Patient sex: M
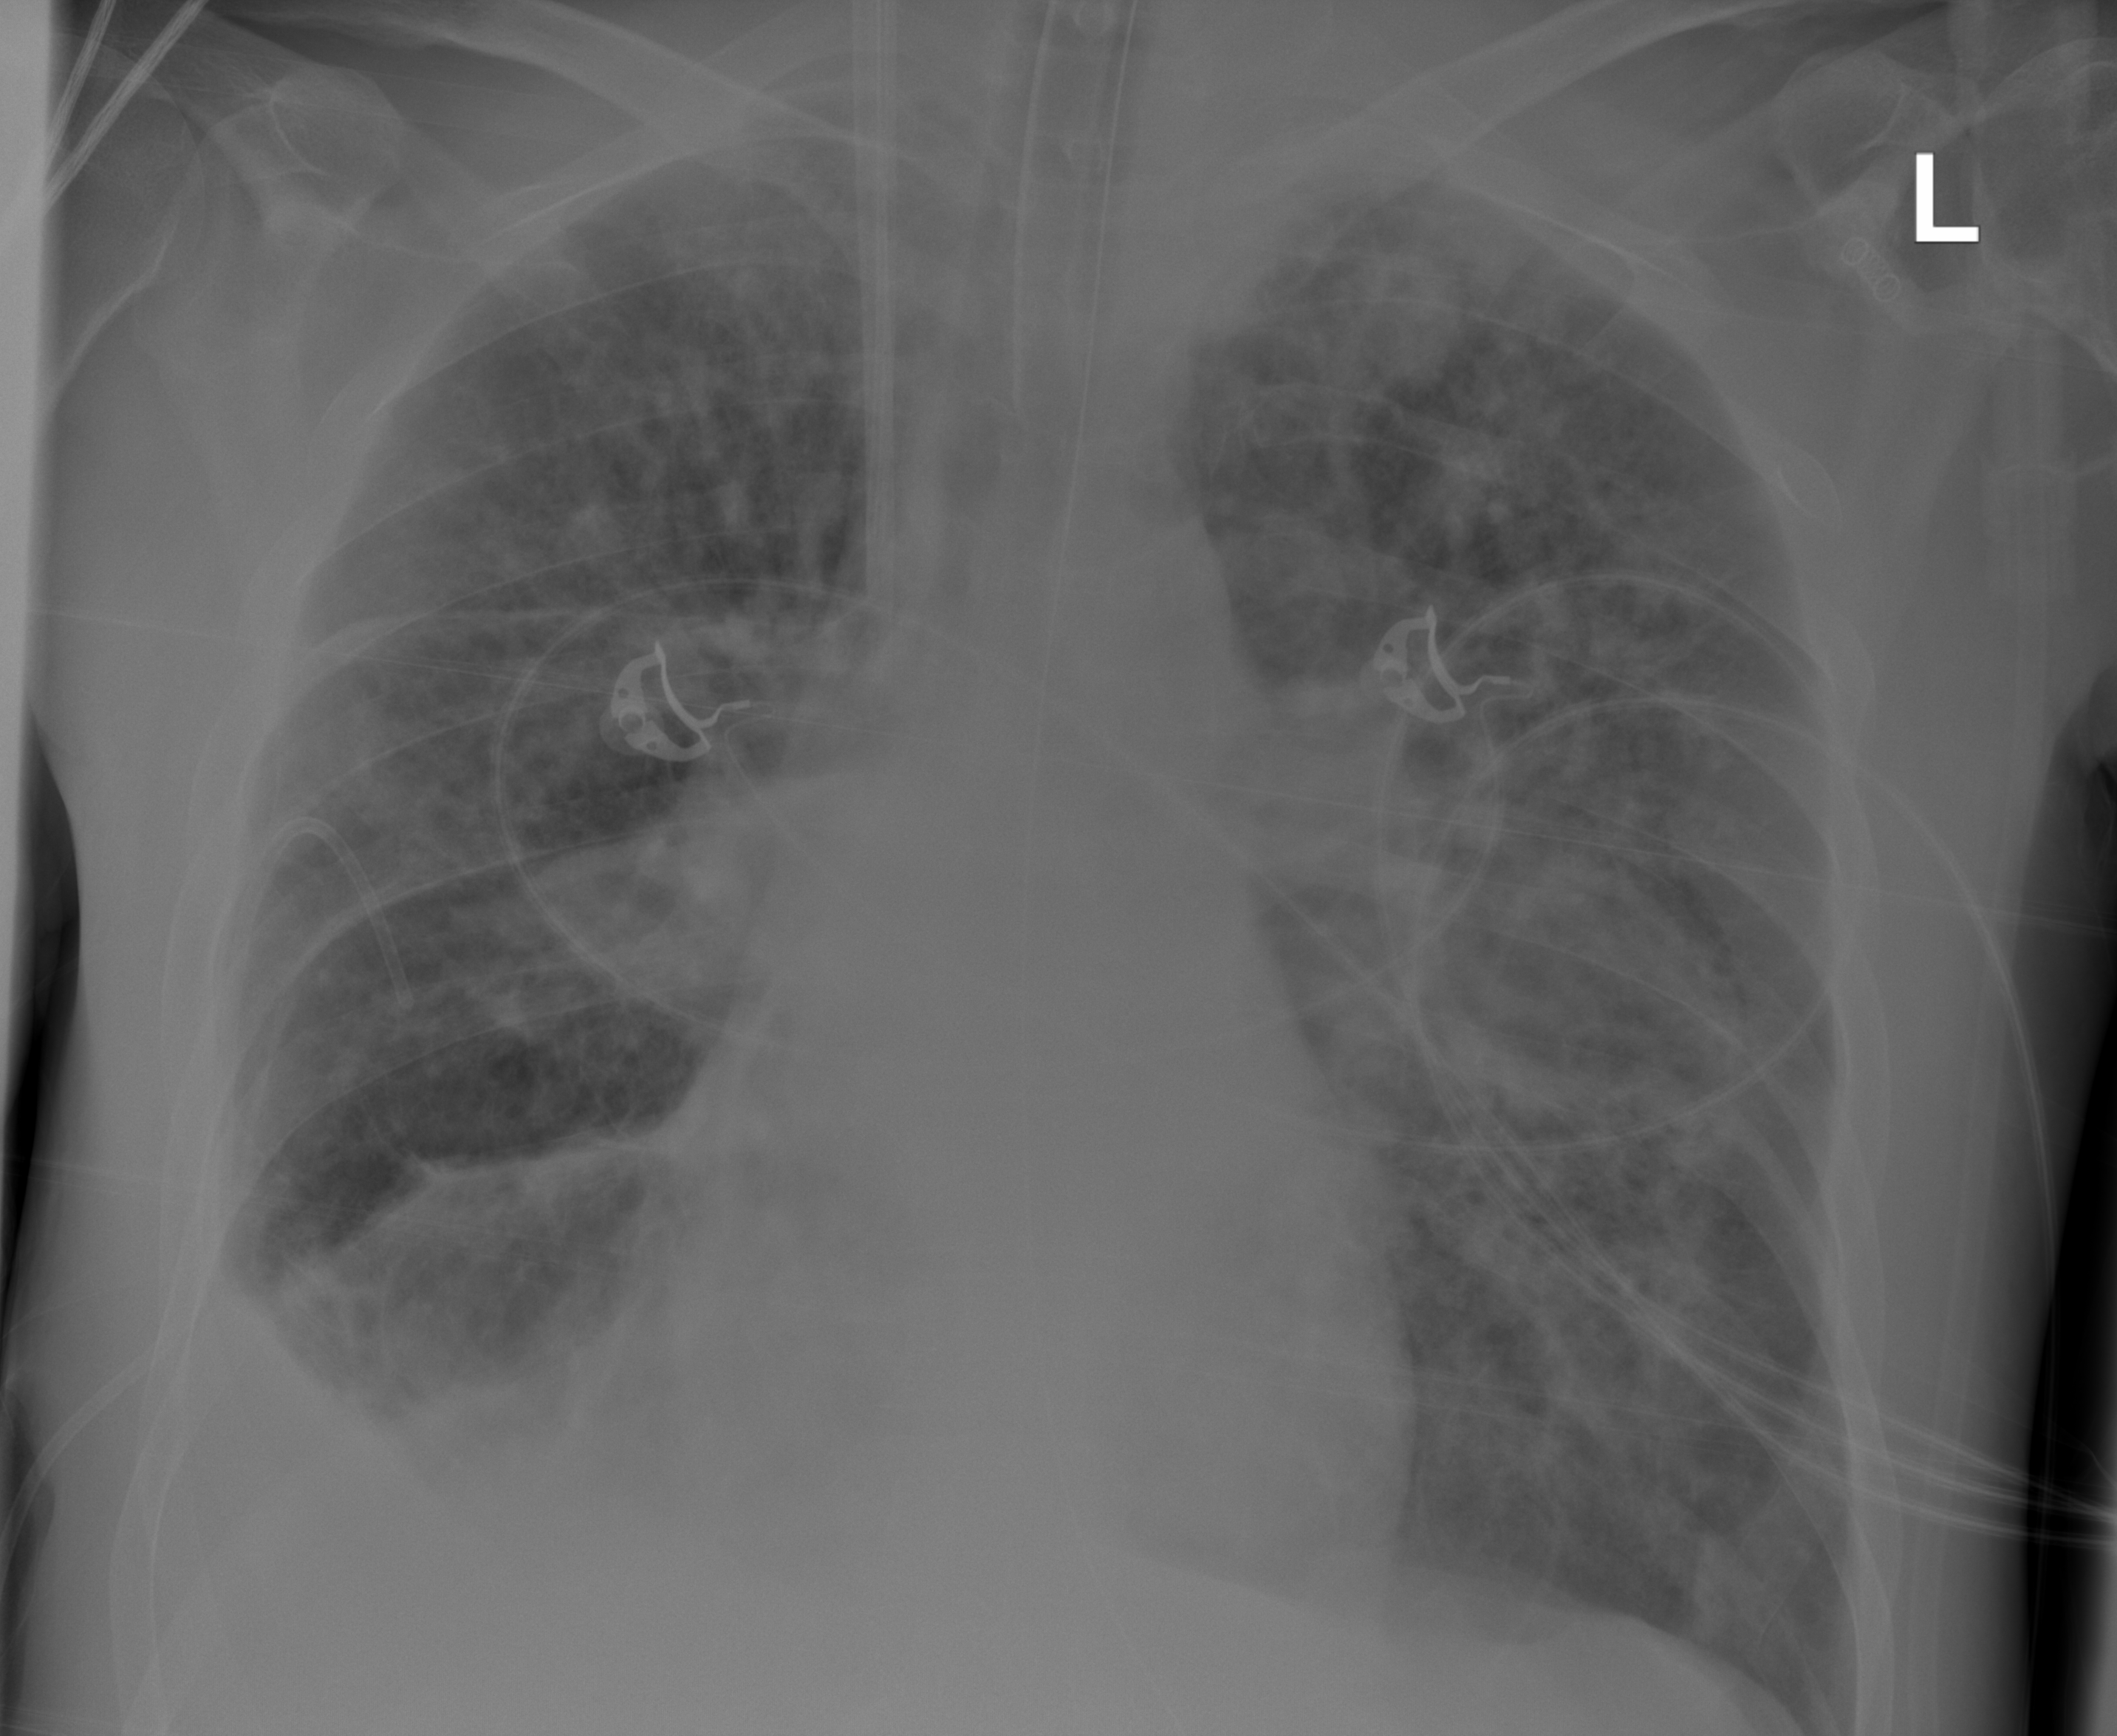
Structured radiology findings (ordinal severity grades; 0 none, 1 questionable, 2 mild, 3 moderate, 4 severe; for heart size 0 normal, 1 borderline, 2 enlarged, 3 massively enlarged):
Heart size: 0
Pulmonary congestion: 3
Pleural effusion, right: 2
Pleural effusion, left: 0
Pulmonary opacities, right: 2
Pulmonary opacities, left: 2
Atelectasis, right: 2
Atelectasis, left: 2